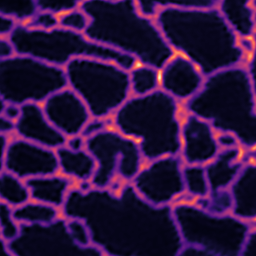
Label: Super-resolution ER image